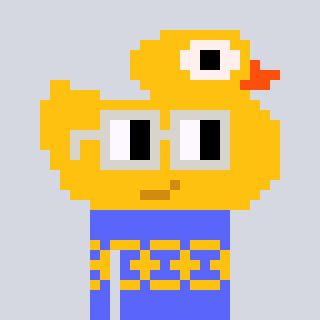
a pixel art character with square light gray glasses, a ducky-shaped head and a purple-colored body on a cool background